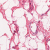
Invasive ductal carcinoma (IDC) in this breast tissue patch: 0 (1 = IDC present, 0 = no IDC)